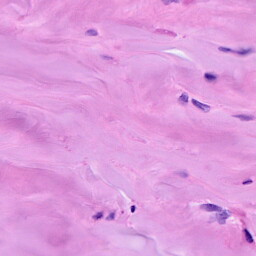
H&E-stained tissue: Breast